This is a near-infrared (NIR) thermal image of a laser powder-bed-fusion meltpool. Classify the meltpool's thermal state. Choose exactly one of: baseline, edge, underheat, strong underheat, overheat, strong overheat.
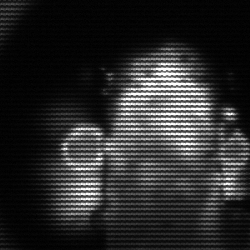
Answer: strong underheat